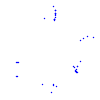
Particle: proton